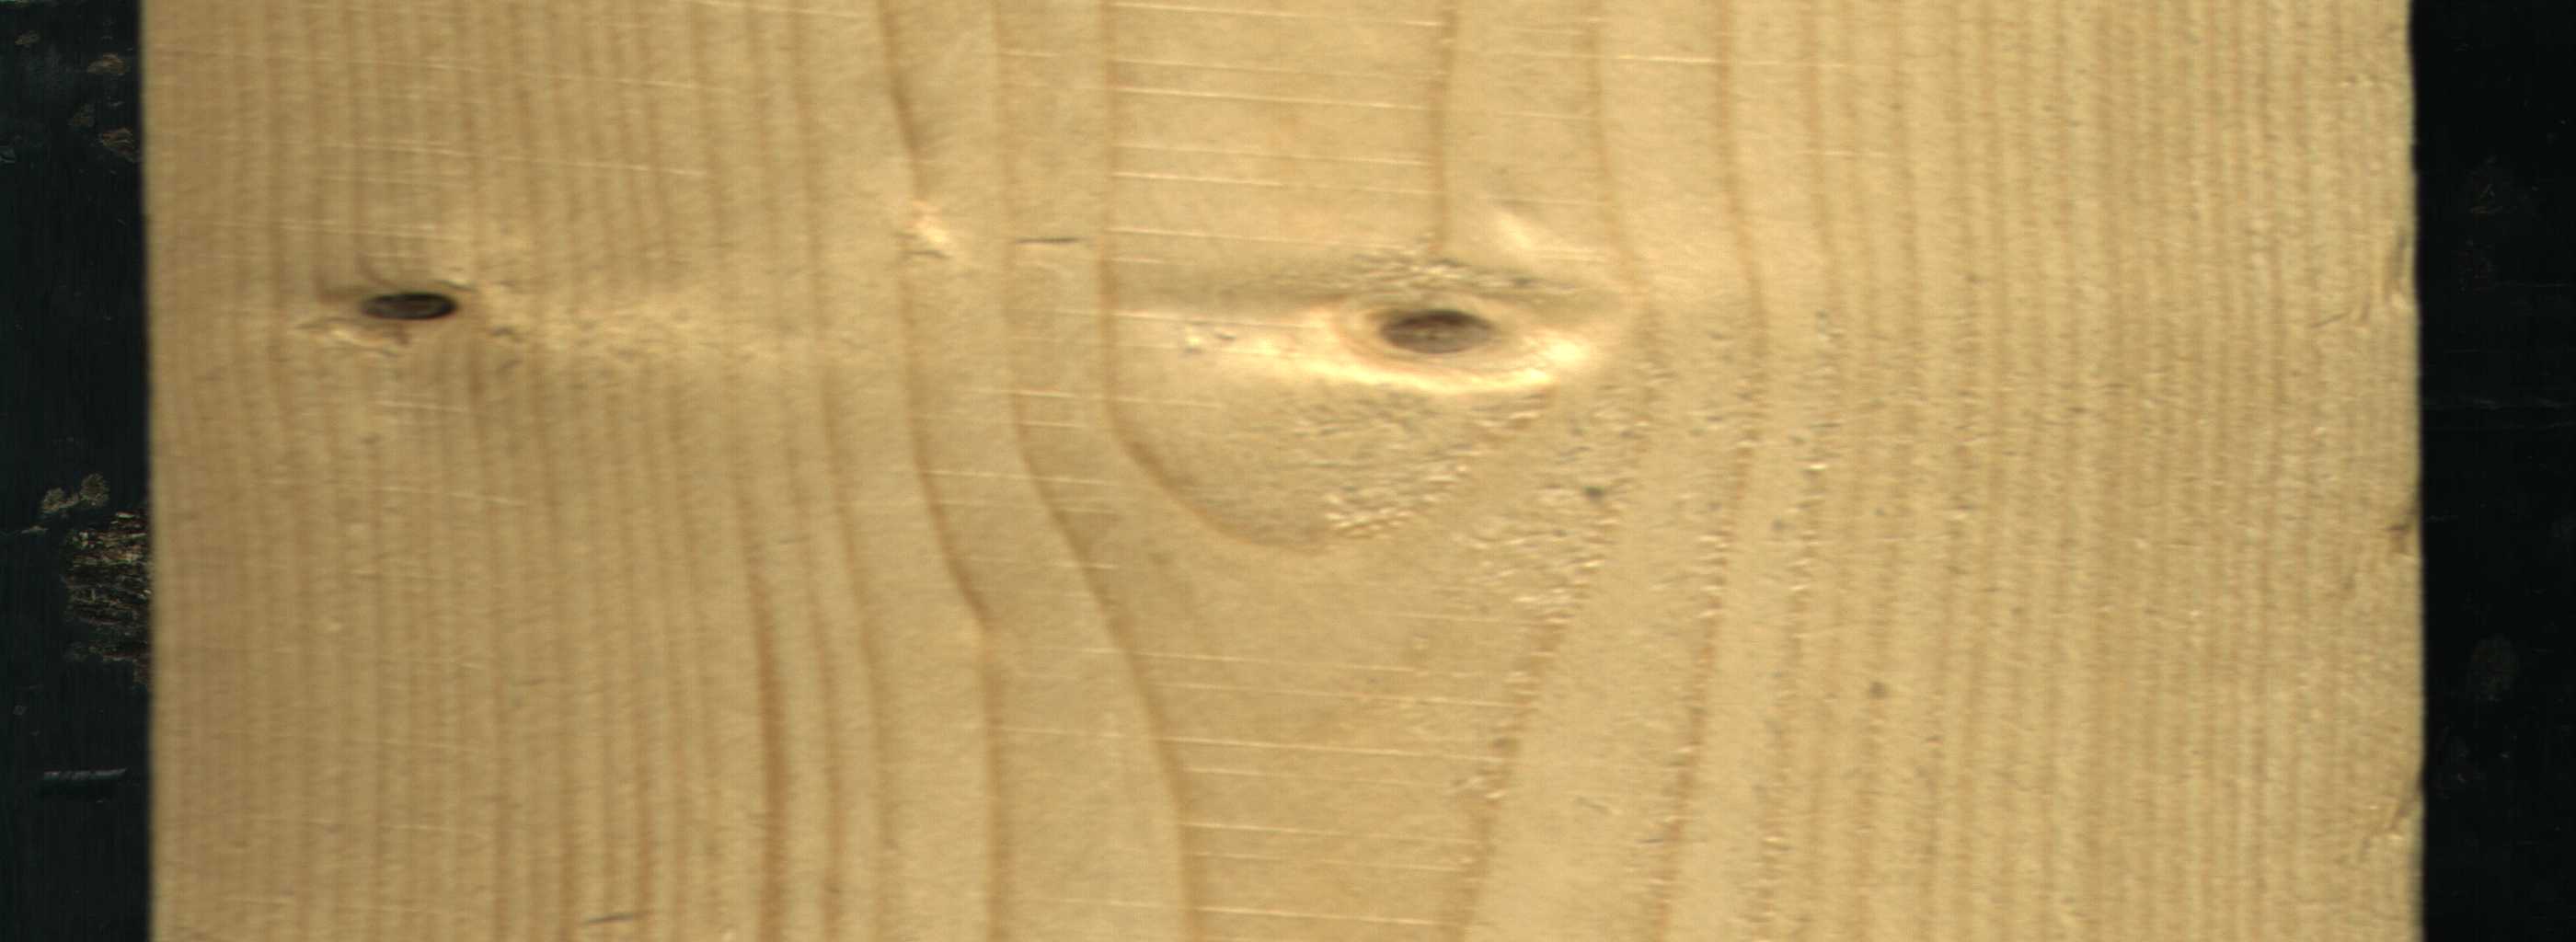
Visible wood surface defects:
Dead_Knot
Live_Knot